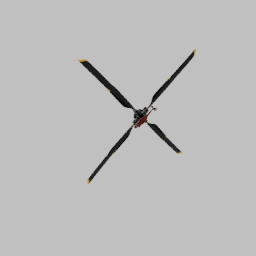
Label: mechanical